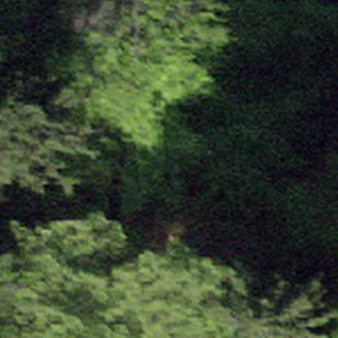
Label: other